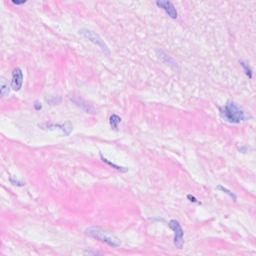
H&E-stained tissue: Breast